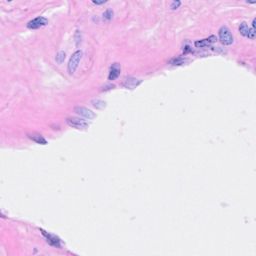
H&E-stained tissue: Breast